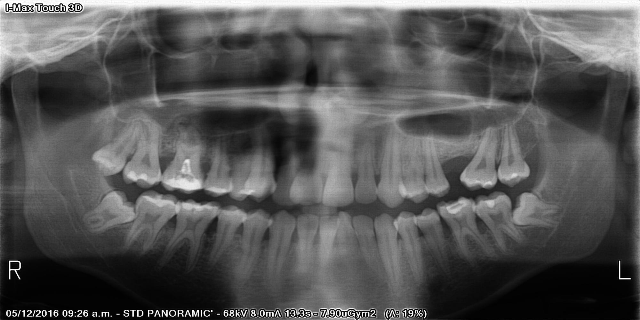
adult